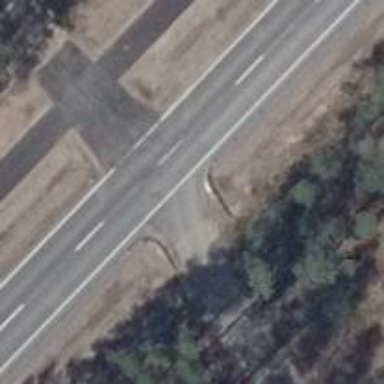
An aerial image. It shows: Secondary road with asphalt surface.